Question: I made some models which have ManyToMany, OneToMany relationships, and then I tried to make appropriate class in views.py, so that one can see sub models related to the chosen model.
But in terms of connecting models-serializers-views-urls, I just couldn't figure out how to make it work...
So, what I want to do is : (simplified)
There are 3 models.
1. Party
2. People
3. Food

So 'Party' has ManyToMany relationship with 'People', and OneToMany relationship with 'Food'. When I reached url like '/party_id/people_id', then I want to get specific person's information from given party id.
Here goes my code.
models.py
'''
class Party(models.Model):
par_id = models.TextField()
par_people = models.ManyToManyField(People)
class People(models.Model):
peo_id = models.TextField()
peo_name = models.TextField()
peo_type = models.TextField()
class Food(models.Model):
foo_id = models.TextField()
foo_party = models.ForeignKey(Party, on_delete=models.CASCADE)
'''
serializers.py
'''
class PartySerializer(serializers.ModelSerializer):
class Meta:
model = Party
fields = ('par_id', 'par_people')
# People, Food has same structure...
'''
views.py
'''
class PartyList(generics.ListAPIView):
queryset = Party.objects.all()
serializer_class = PartySerializer
# People, Food has same structure...
'''
urls.py
'''
#redundancy reduced...(e.g. import)
urlpatterns = [
path('party/<int:par_id>/<int:peo_id>', views.PartyList.as_view()),
path('party/<int:par_id>/<int:foo_id>', views.PartyList.as_view()),
]
'''
So If I reach 'website/party/1/3', I want to see . For food, It goes the same.
Should I make new class in 'views.py' to make it work? But how can url check 'par_id' and 'foo_id' at the same time if I use PartyList view class..? Any help would be much appreciated.
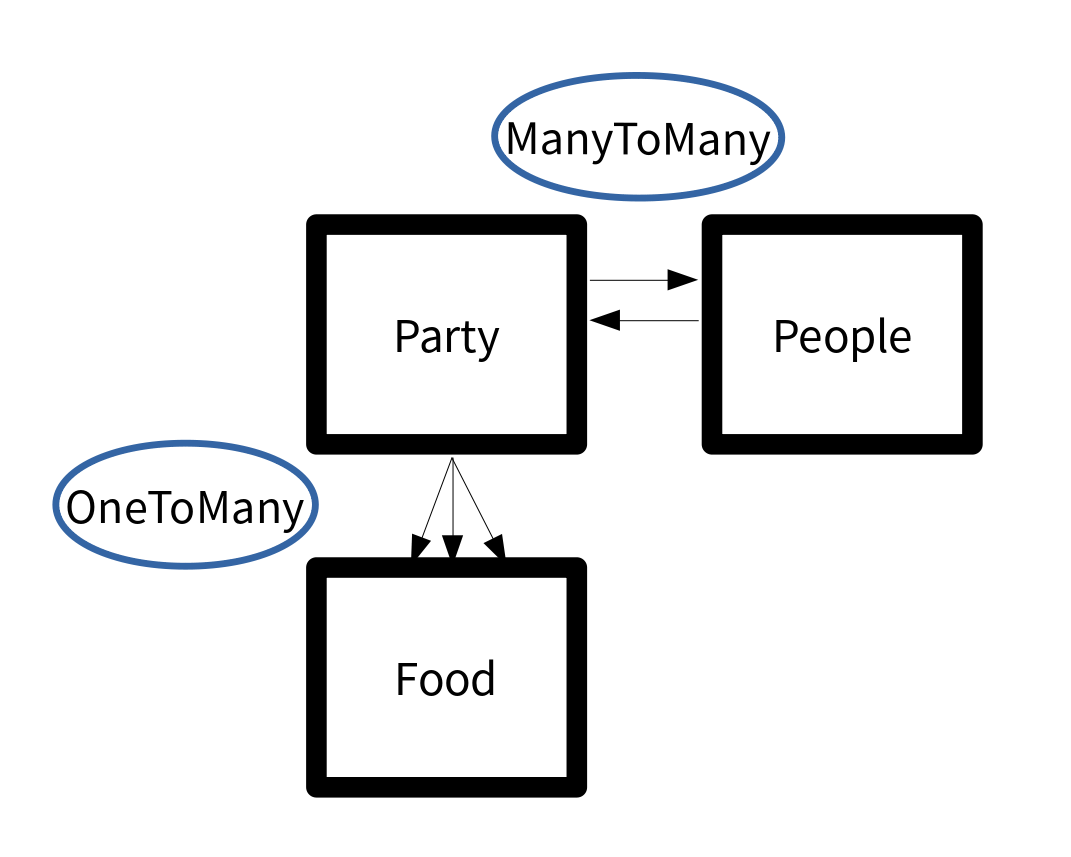
Answer: I think something like this should work. The basic principle if work out if using peo_id or foo_id and then filter the queryset on that basis.
'''
def get (self, *args, **kwargs):
id = kwargs.get(peo_id, None)
if id:
self.queryset.filter(par_people__peo_id=id)
else:
id = kwargs.get(foo_id, None)
self.queryset.filter(foo_party=id)
'''